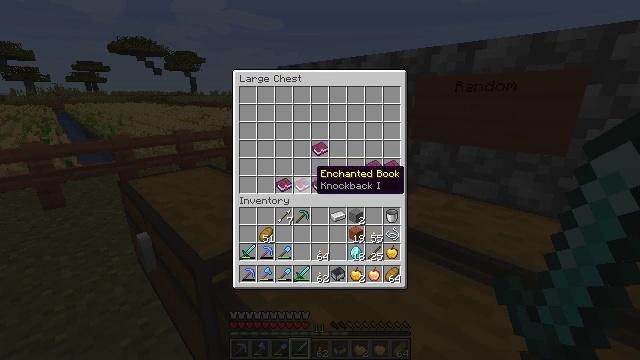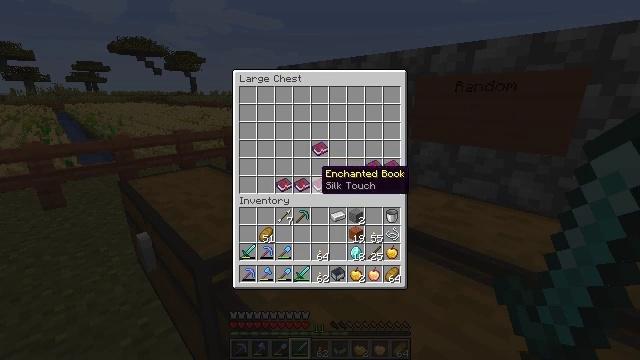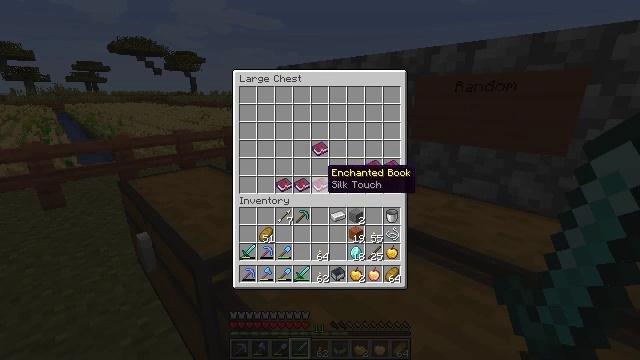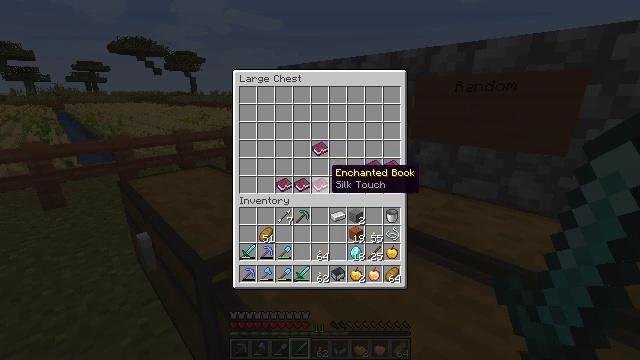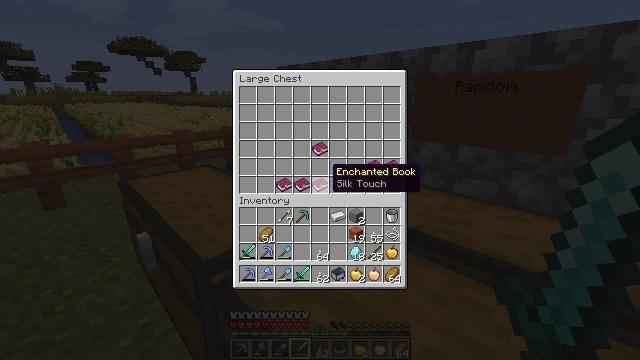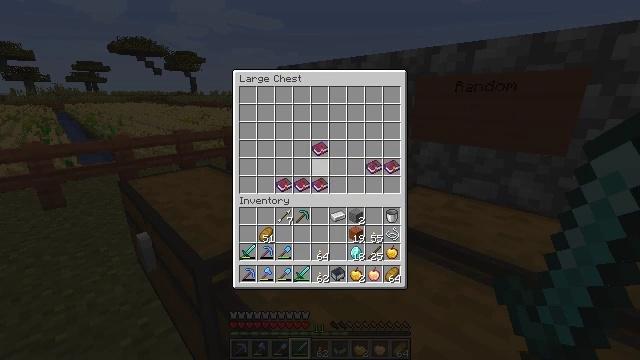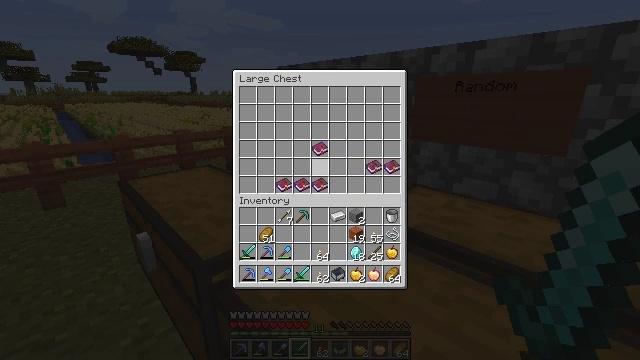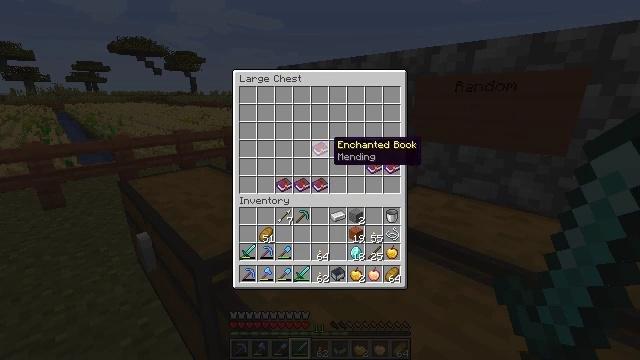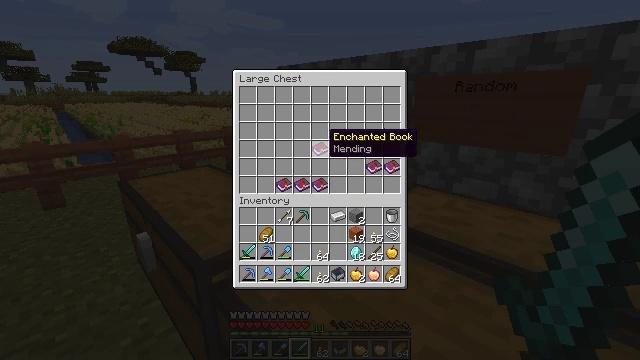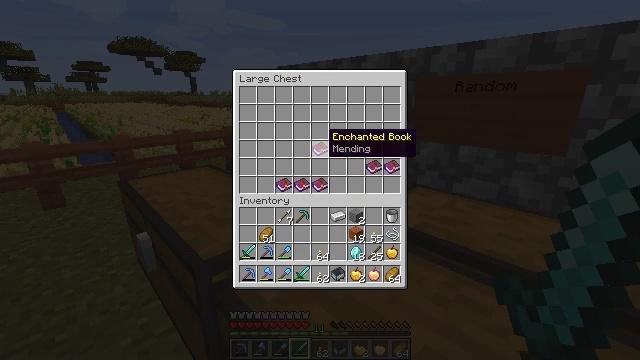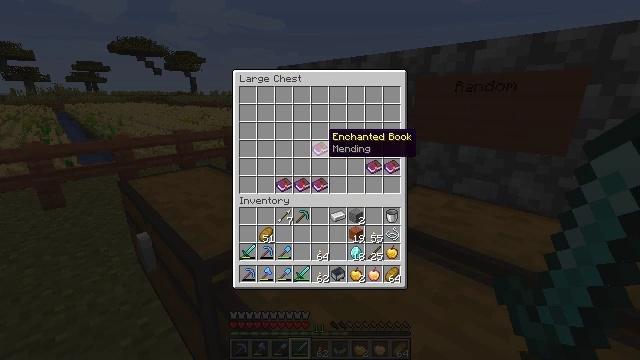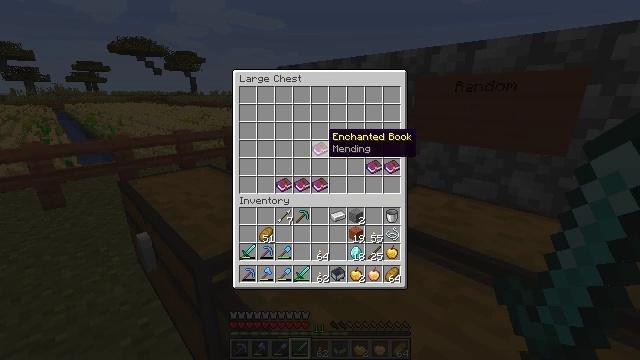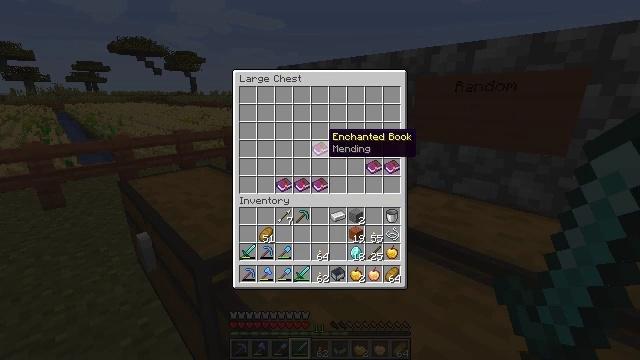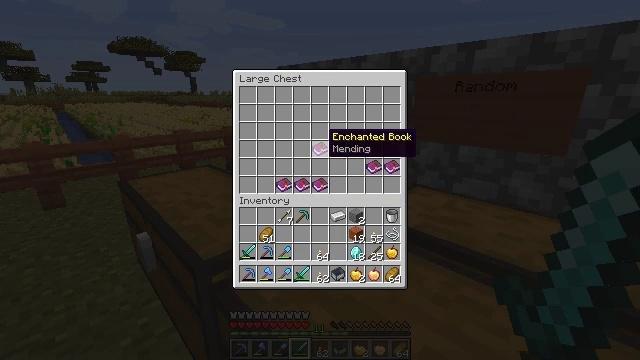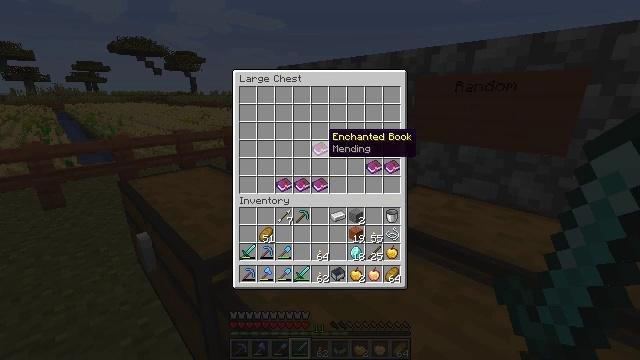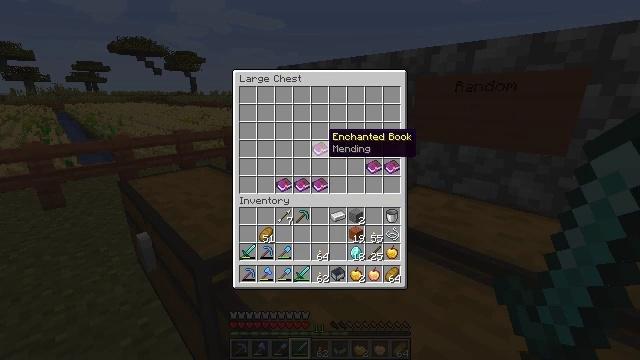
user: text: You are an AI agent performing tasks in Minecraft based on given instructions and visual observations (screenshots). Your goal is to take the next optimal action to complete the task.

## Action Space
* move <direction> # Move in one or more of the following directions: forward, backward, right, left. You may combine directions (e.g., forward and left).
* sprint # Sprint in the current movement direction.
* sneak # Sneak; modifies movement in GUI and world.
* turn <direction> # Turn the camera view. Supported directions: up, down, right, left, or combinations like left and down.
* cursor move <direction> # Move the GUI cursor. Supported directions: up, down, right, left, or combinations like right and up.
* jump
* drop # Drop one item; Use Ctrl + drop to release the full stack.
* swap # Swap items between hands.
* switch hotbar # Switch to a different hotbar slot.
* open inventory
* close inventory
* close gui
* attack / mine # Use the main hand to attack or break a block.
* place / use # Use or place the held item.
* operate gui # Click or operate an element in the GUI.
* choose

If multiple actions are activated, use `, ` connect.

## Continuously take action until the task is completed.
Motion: motion action
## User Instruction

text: Remove a stone from the inventory.
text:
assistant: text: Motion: no_op
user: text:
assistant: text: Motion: no_op
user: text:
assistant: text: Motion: no_op
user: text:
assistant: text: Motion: no_op
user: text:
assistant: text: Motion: cursor move up
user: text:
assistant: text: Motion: cursor move up
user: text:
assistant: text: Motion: cursor move up
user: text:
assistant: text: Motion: cursor move up
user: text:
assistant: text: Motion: no_op
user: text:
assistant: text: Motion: no_op
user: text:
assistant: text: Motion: no_op
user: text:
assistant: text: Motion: no_op
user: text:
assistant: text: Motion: no_op
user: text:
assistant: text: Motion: no_op
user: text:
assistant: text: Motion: no_op
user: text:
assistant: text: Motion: no_op
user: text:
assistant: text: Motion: no_op
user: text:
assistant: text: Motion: no_op
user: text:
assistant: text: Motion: no_op
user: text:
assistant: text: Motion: no_op
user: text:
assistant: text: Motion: no_op
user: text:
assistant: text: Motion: no_op
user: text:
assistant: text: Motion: no_op
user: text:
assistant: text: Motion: no_op
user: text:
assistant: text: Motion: no_op
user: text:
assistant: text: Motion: no_op
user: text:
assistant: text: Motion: no_op
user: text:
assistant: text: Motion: no_op
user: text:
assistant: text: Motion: no_op
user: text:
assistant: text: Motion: no_op